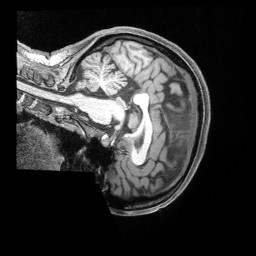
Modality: T1w
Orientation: sagittal
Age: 23
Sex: female
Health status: ill
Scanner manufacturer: siemens
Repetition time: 2.4 s
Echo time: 0.00231 s